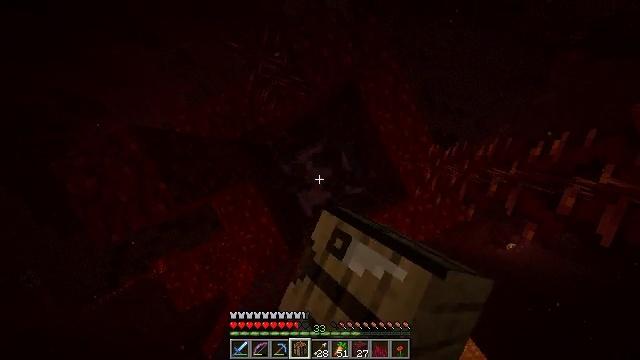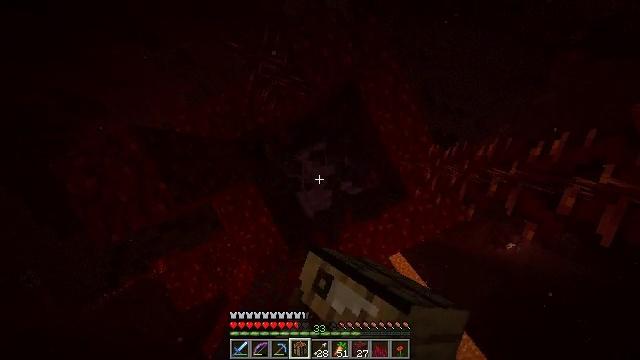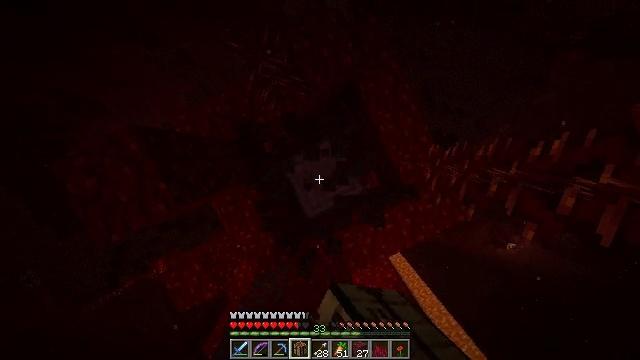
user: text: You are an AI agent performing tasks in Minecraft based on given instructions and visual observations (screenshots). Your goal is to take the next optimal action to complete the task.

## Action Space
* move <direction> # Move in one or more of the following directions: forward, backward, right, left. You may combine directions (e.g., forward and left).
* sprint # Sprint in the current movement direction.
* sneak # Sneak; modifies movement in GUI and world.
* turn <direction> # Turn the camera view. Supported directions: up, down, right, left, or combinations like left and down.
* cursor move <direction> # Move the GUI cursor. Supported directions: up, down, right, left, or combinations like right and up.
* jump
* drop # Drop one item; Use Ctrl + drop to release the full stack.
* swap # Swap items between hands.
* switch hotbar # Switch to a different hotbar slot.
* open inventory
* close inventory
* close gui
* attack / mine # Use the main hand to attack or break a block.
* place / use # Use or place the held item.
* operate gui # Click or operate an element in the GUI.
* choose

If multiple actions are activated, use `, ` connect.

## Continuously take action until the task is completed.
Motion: motion action
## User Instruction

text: Gather crimson stem from a crimson forest.
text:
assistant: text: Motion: sneak, attack / mine
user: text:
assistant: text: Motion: sneak, attack / mine
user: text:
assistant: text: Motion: sneak, attack / mine